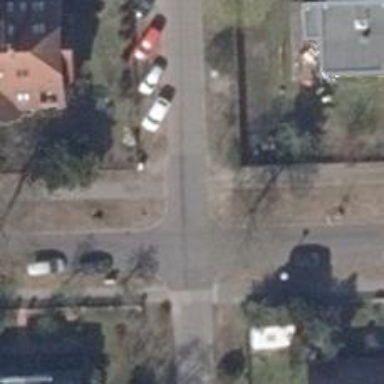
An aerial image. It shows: Unmarked road crossing.